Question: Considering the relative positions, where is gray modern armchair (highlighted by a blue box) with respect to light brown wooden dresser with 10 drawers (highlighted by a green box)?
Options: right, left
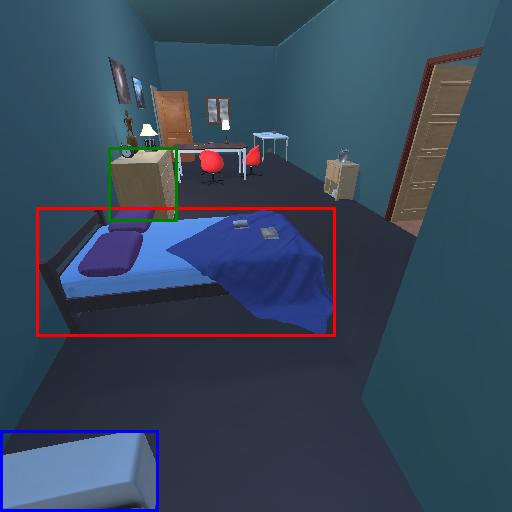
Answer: right